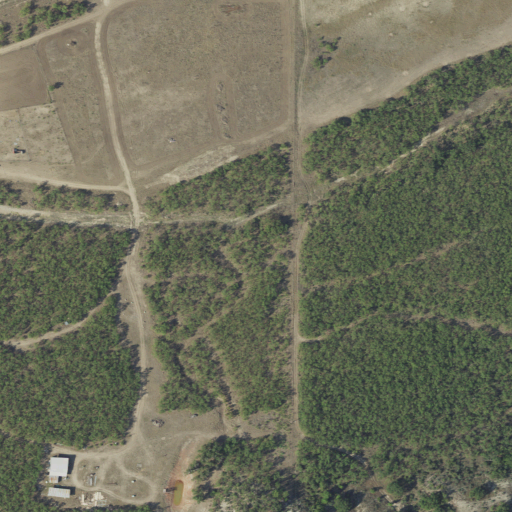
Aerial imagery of valley in Texas named Clements Draw containing shrub, evergreen forest, cultivated crops, deciduous forest, and open development